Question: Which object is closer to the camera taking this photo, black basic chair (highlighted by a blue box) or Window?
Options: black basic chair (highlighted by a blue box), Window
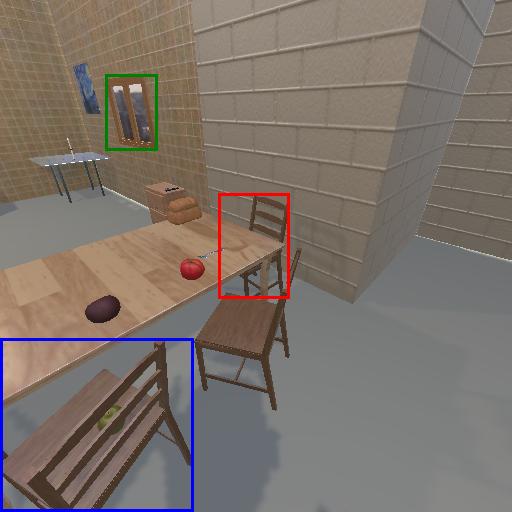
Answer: black basic chair (highlighted by a blue box)